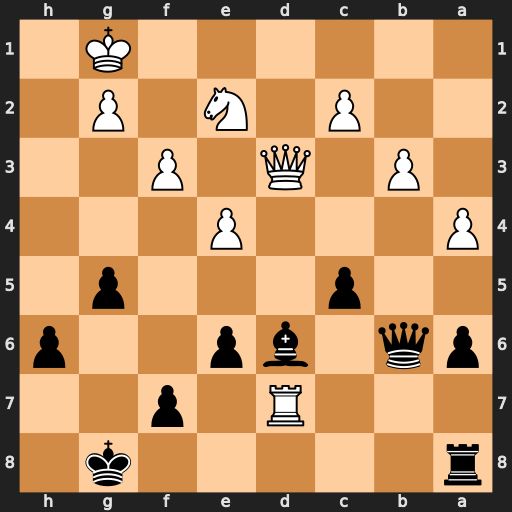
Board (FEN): r5k1/3R1p2/pq1bp2p/2p3p1/P3P3/1P1Q1P2/2P1N1P1/6K1
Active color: b
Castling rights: -
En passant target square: -
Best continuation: c4+ Qd4 Bc5 Kf1 Bxd4